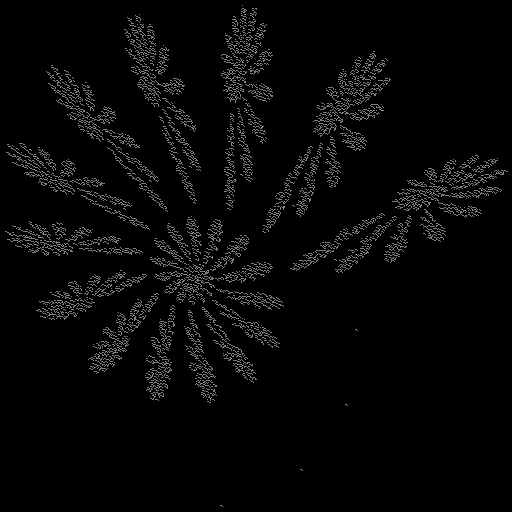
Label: swirl